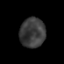
Tissue: prostate
Cell type: Epithelial cells
Senescence score: 0.3397
Nuclear area (px): 742
Mean DAPI intensity: 59.185